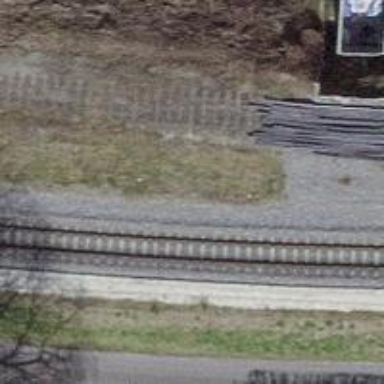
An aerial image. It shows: Narrow-gauge railway with electrified contact line.